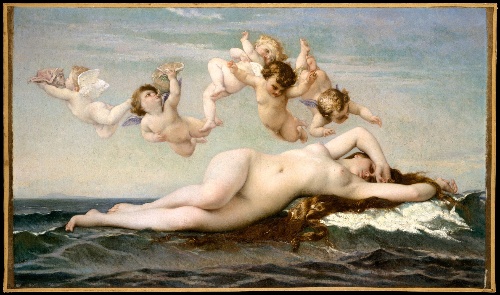
Title: The Birth of Venus
Artist: Alexandre Cabanel
Artist bio: French, Montpellier 1823–1889 Paris
Date: 1875
Object type: Painting
Classification: Paintings
Medium: Oil on canvas
Dimensions: 41 3/4 x 71 7/8 in. (106 x 182.6 cm)
Department: European Paintings
Credit line: Gift of John Wolfe, 1893
Accession year: 1894
Repository: Metropolitan Museum of Art, New York, NY
Tags: Venus|Female Nudes|Putti|Seas